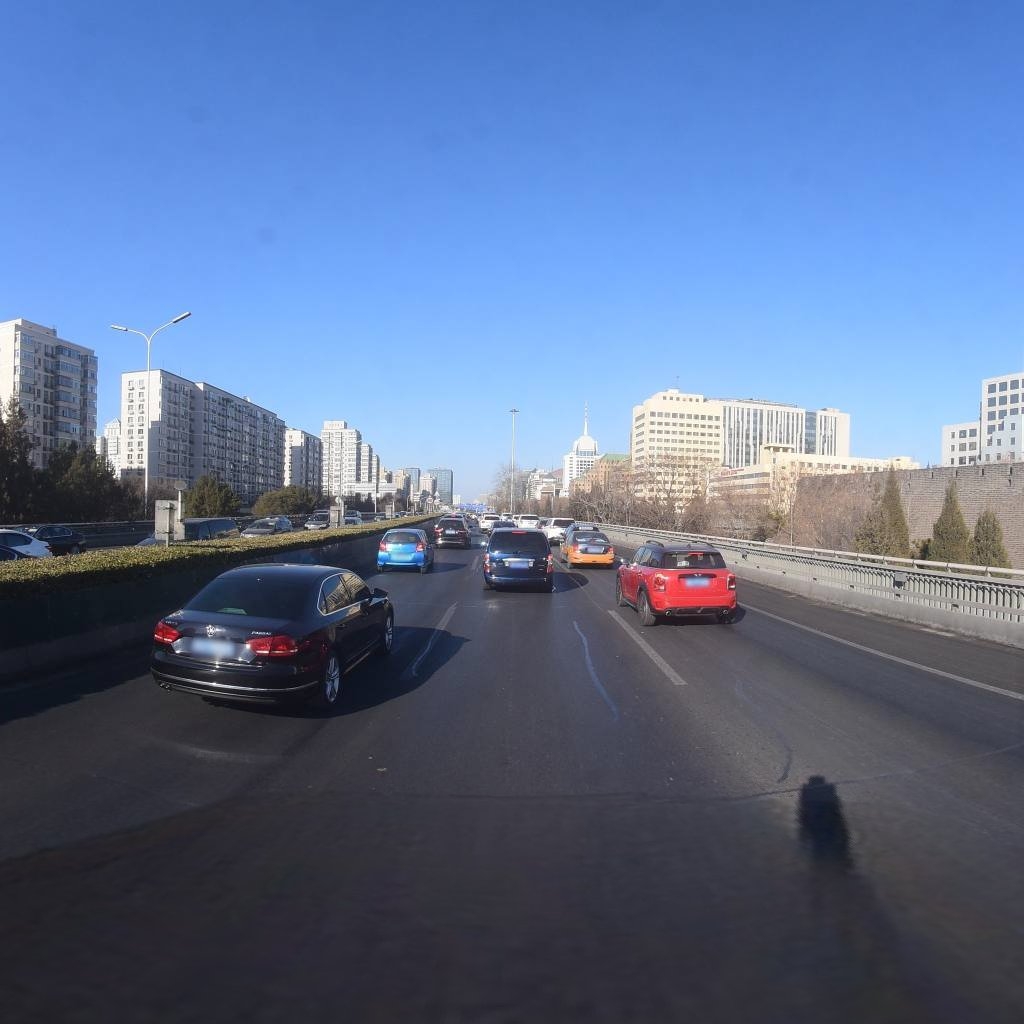
Region: Xicheng
Road damage annotations: transverse patch, longitudinal patch, longitudinal patch, longitudinal patch, longitudinal patch